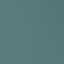
Land use / land cover: SeaLake